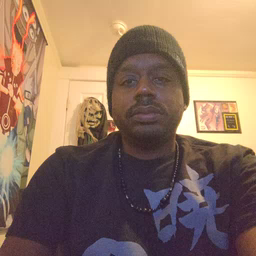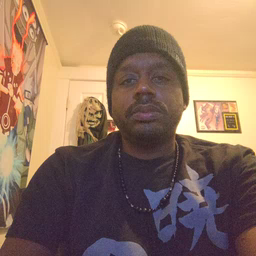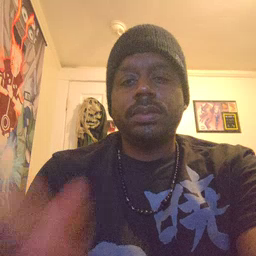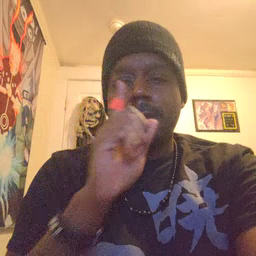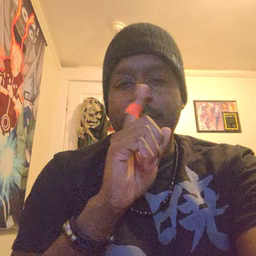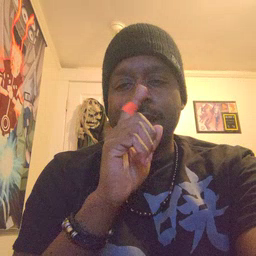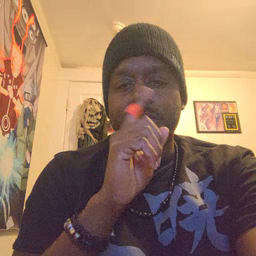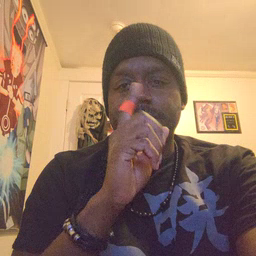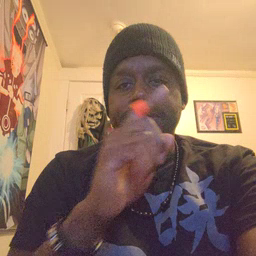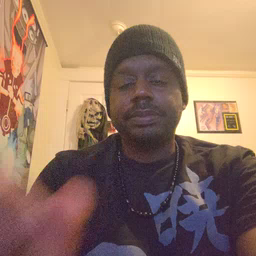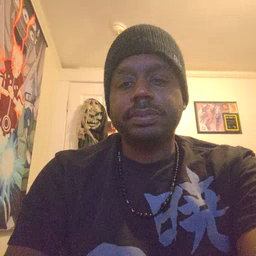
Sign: mouse